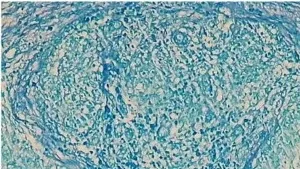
Histopathology of the nodular lesions on the greater omentum. (B) Acid-fast staining was negative.
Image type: pathology (acid_fast)